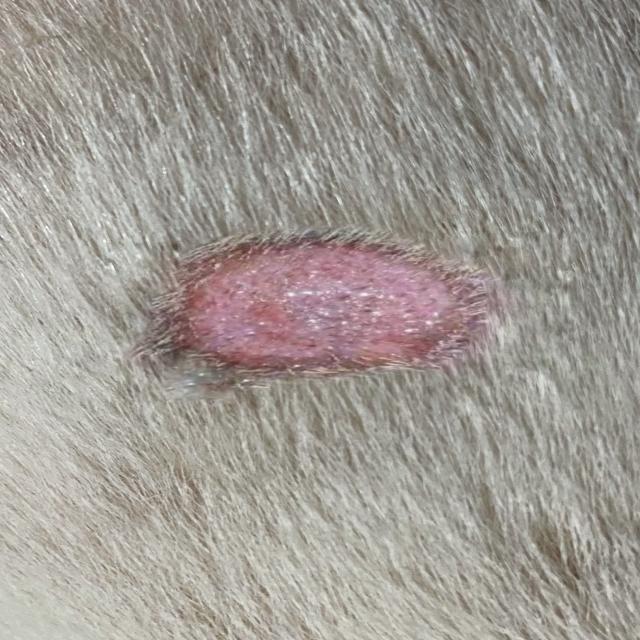
Canine ringworm (Dermatophytosis) — fungal infection caused by Microsporum or Trichophyton. Presents with circular alopecia, scaling, crusting, and broken hairs.